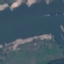
Land use / land cover: River